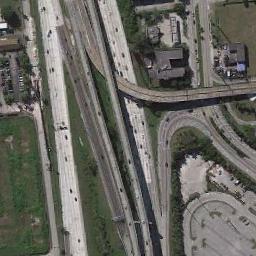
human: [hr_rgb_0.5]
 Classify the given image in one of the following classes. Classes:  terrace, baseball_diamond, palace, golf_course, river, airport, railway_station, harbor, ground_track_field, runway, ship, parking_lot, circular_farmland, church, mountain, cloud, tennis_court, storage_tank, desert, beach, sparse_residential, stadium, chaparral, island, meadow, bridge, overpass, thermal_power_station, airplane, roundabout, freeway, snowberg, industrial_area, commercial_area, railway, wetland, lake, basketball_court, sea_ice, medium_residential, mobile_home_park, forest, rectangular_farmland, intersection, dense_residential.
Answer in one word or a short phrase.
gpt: overpass